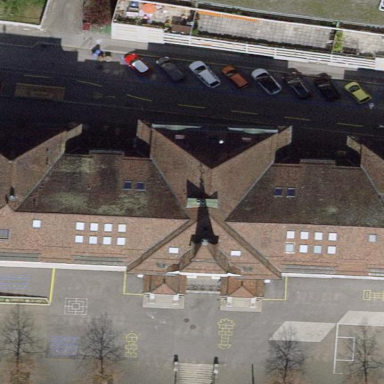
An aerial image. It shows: School building with dark khaki color. The roof has mansard shape.